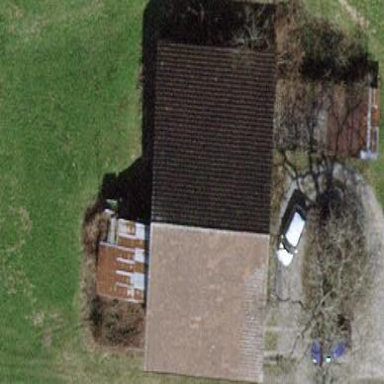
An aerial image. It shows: Farm auxiliary building.